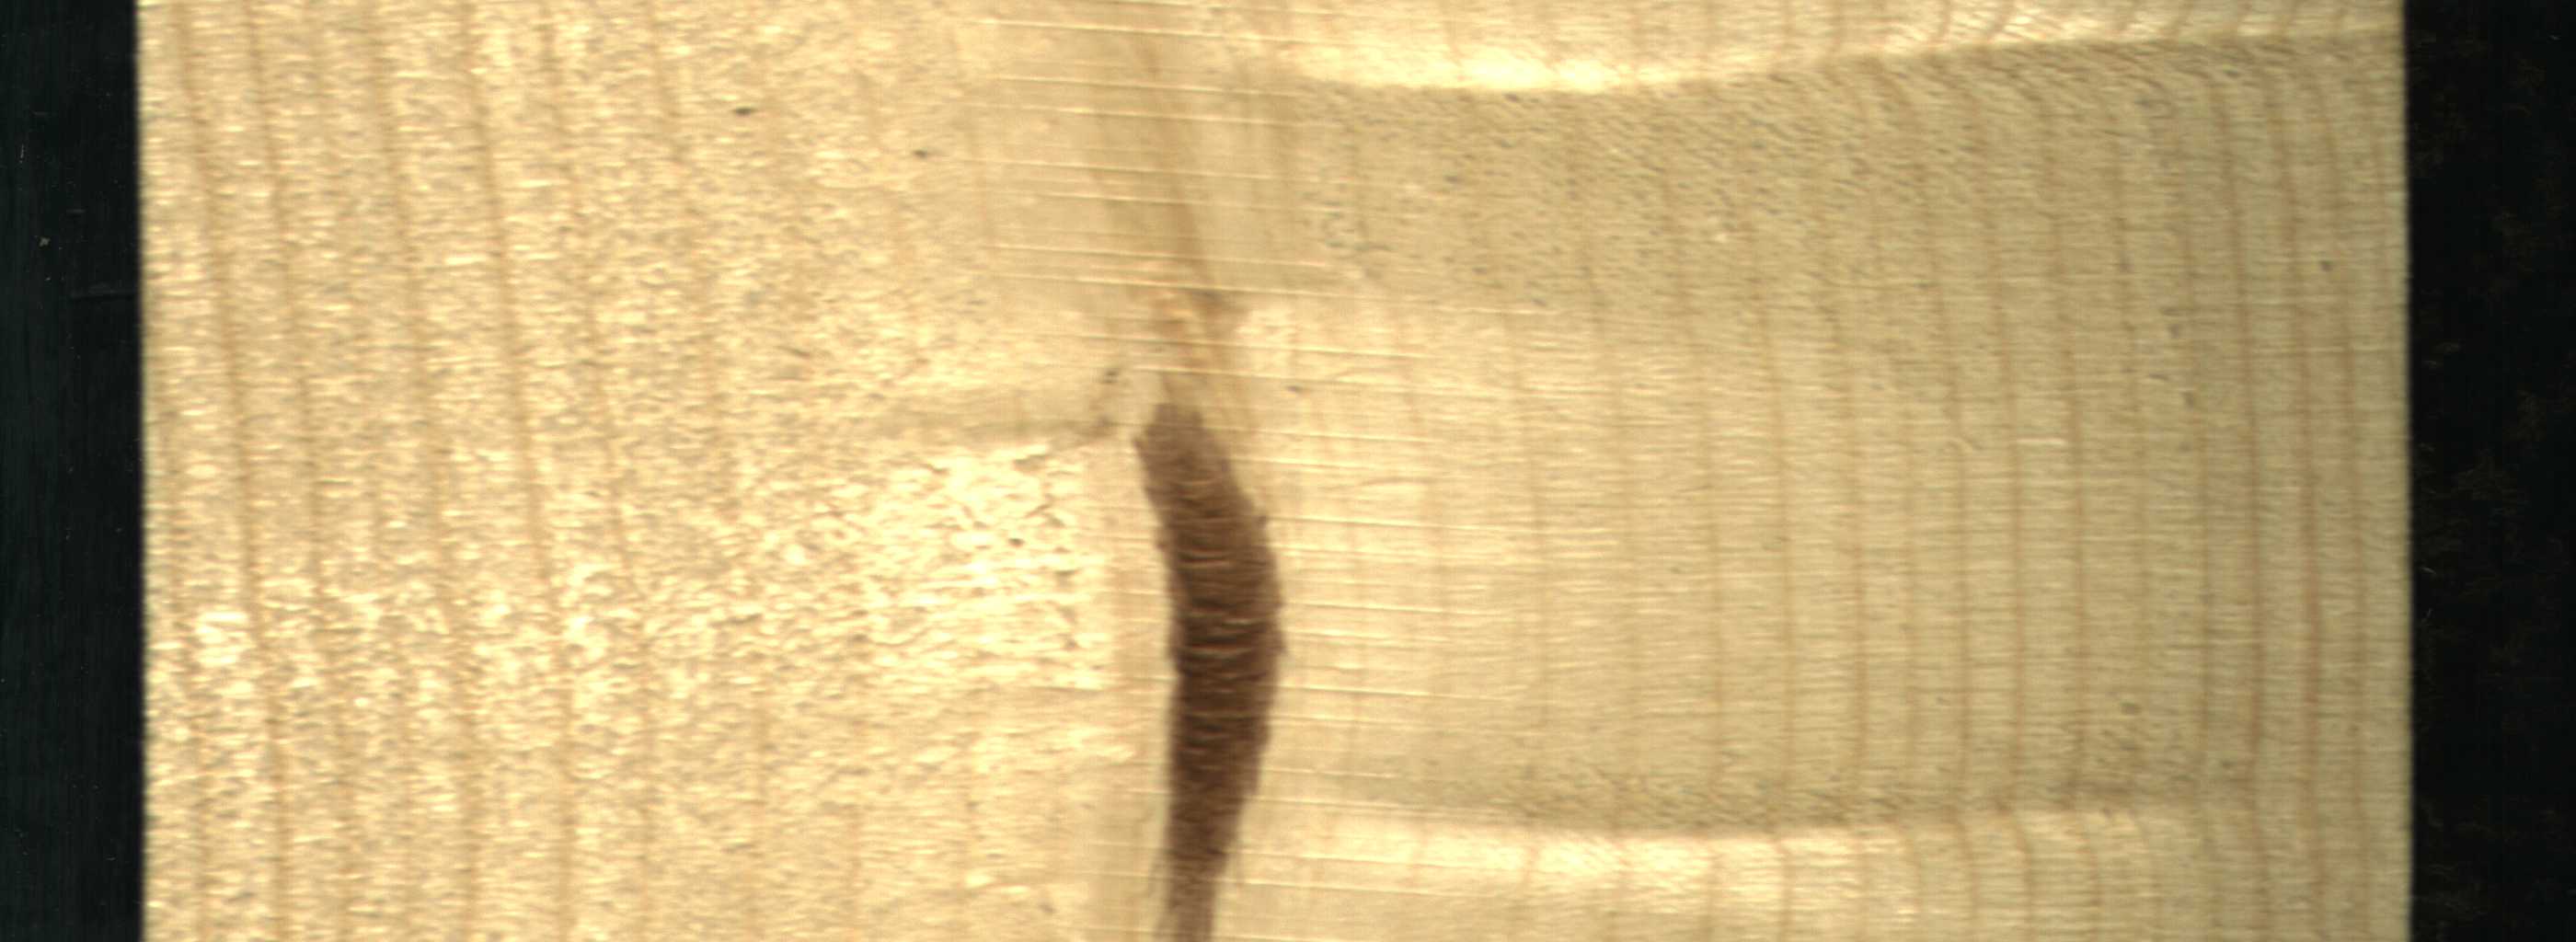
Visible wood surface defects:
Marrow